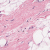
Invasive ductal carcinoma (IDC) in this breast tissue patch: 0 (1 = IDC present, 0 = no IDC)